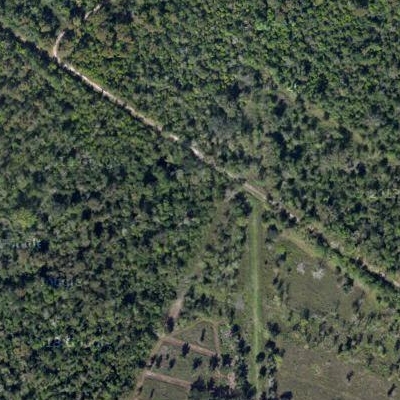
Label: Forest